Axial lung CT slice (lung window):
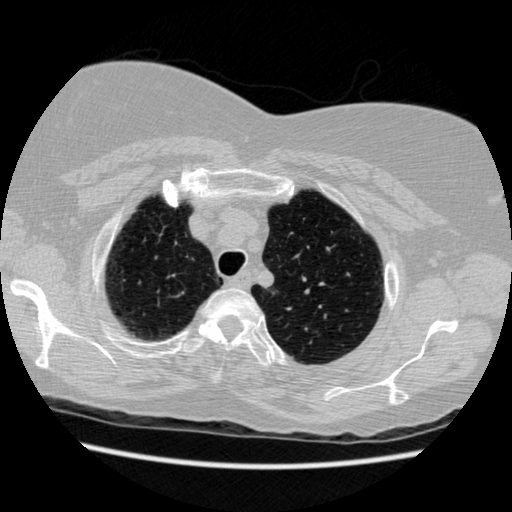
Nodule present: no